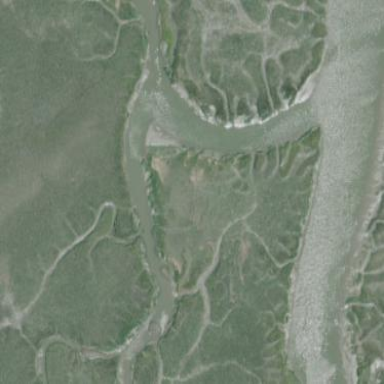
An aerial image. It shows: Tidal saltmarsh wetland area.